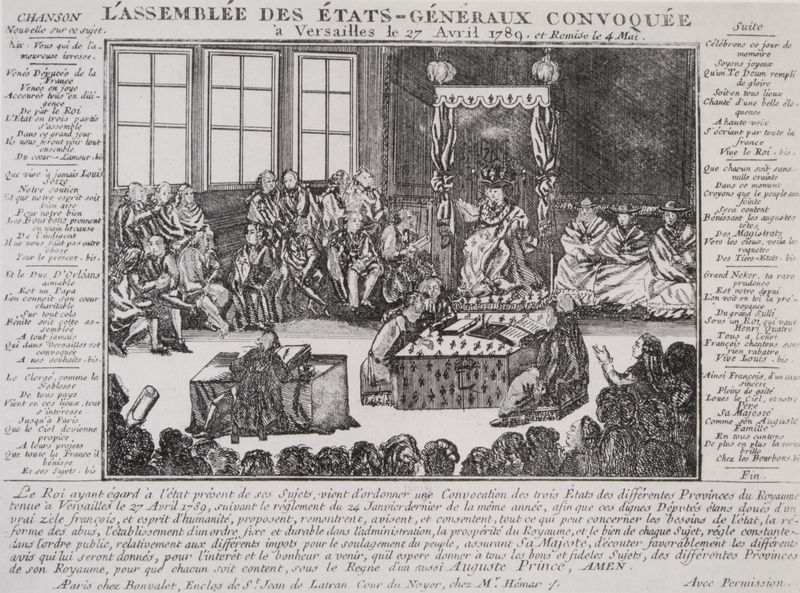
Titel: Die Versammlung der Generalstände in Versailles, einberufen zum 27. April und vertagt auf den 4. Mai 1789
Standort: Paris
Institution: Bibliothèque Nationale.
Schlagwörter: weiß, menschen, sitzen, fenster, frankreich, grau, hut, männer, schwarz, tisch, zeichnung, leute, masse, menge, muster, versammlung, alt, gericht, richter, bild, gelehrte, signatur, vorhang, boden, redner, tücher, adel, personen, blatt, publikum, renaissance, perücke, schrift, bücher, papier, modell, zuschauer, datierung, grafik, graphik, linien, spalten, hof, saal, französisch, historienbild, kaiser, könig, thron, herrschaften, karikatur, datum, lesen, verzierung, buch, palast, druck, druckgrafik, schraffur, radierung, stich, titel, seite, illustration, revolution, schwarzweiß, text, zeitung, bürger, überschrift, autor, volk, herrscher, treffen, zeremonie, lilie, verhandlung, pult, buchdruck, französich, rolle, gerichtsverhandlung, seiten, mittelalter, gedicht, klerus, krönung, audienz, geistlichkeit, baldachin, geistliche, schriftrolle, königin, monarchie, schreiber, sekretär, perücken, kupferstich, zuhörer, französische revolution, gedruckt, druch, flugblatt, hofstaat, lied, staat, vermummt, versailles, versaille, anwalt, regent, viele personen, aristokratie, stände, verteidigung, rat, artikel, eingehüllt, schriftführer, herrschen, untertanen, april, chanson, trohnen, geschworene, köig, amen, etat, berichterstattung, räte, beirat, ehrrscher, protokollant, tageszeitung, assemblee, 1789, gerichtsurteil, lalt, schriffz, anklageschrift, hoofsaat, generalversammlung